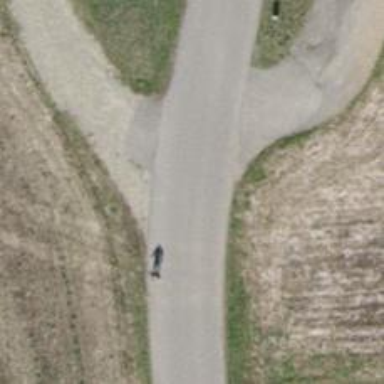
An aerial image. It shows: Unclassified road with cycle lane.